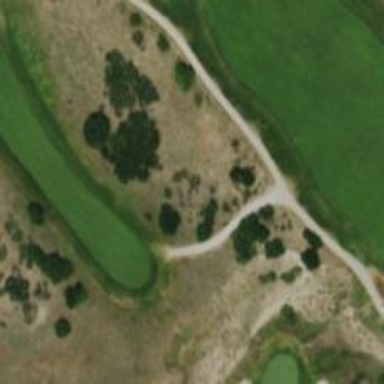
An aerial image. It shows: Service road designated as golf cart path.